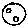
Label: moon